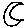
Label: moon